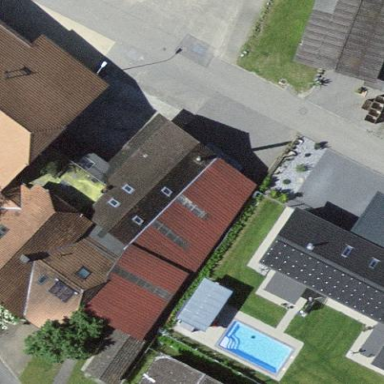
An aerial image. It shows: Building.